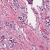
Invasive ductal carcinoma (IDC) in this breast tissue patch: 1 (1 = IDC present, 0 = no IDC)